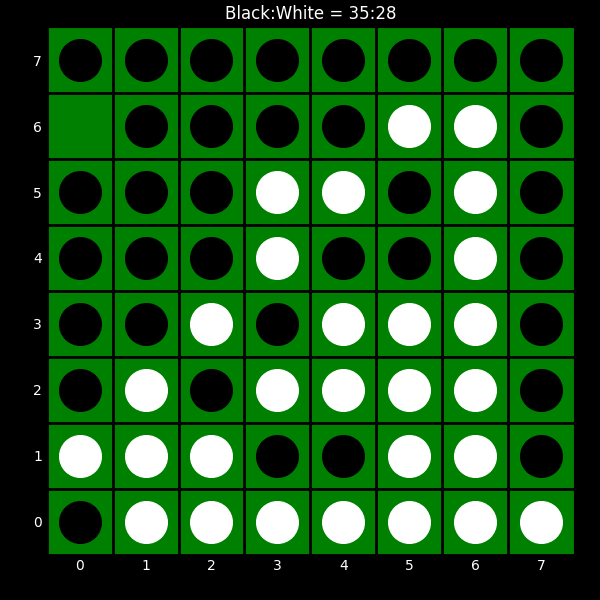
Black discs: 35
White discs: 28